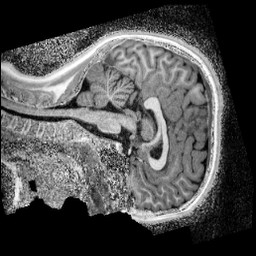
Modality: UNIT1_denoised
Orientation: sagittal
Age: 12
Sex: female
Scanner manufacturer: siemens
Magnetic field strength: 3 T
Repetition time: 4 s
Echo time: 0.00299 s